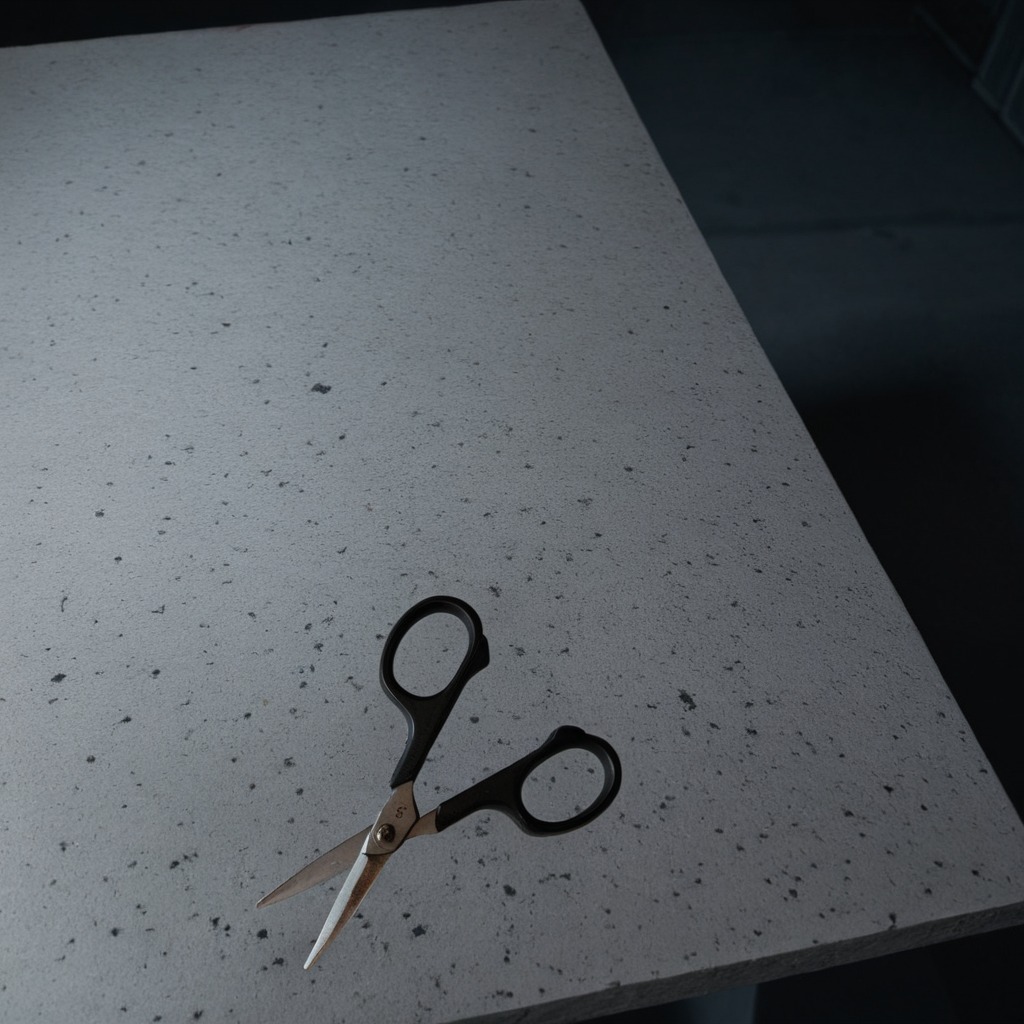
A scissor lies on the clean granite table inside a workshop at night.